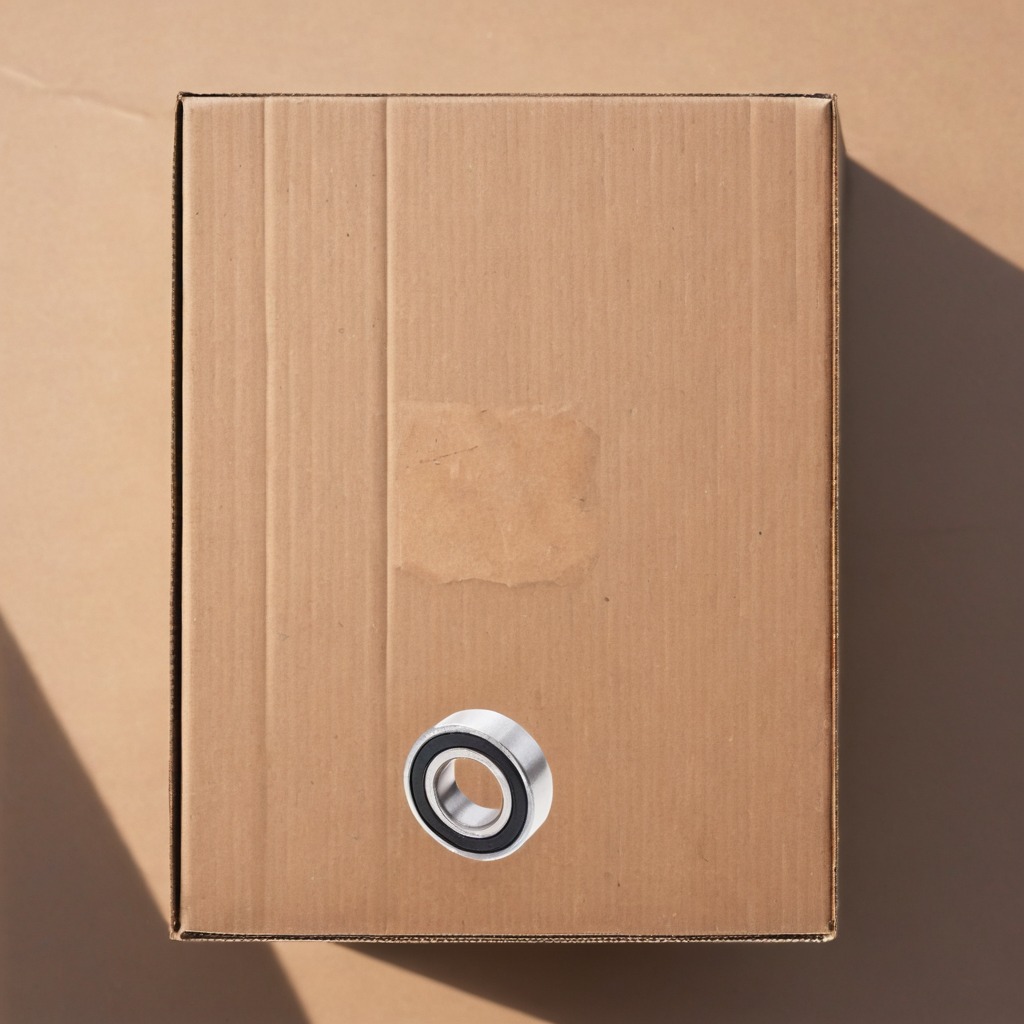
A metal ball bearing lying on the cardboard box surface in an outdoor workshop during daytime bright natural light soft shadows slightly creased but